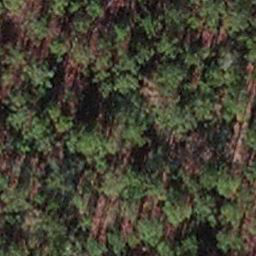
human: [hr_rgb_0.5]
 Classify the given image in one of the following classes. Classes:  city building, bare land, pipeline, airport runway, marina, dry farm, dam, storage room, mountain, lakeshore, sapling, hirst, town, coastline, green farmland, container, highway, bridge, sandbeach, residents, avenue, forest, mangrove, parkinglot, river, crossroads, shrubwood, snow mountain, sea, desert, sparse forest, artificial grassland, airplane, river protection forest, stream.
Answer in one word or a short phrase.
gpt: sapling